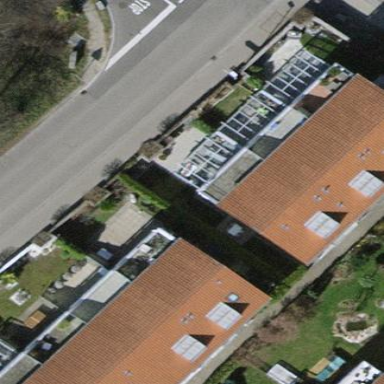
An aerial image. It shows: Terrace building.